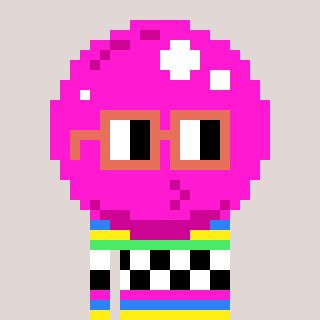
a pixel art character with square orange glasses, a bubblegum-shaped head and a gunk-colored body on a warm background